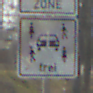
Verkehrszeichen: CarsharingfahrzeugeFrei
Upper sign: BeginnEingeschraenktesHalteverbotZone
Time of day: MorningAfternoon
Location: Outdoor (Suburban)
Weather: PartlyCloudy
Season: NotSpecified
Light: Natural